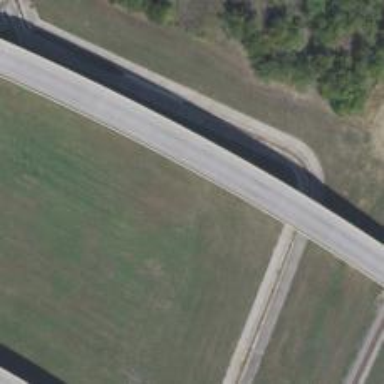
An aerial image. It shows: Bridge over motorway.